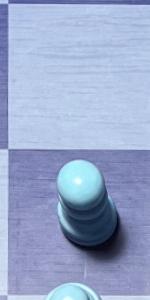
Label: Pawn_White